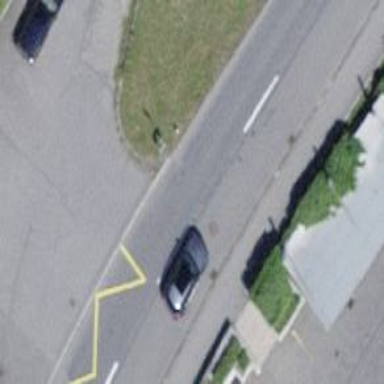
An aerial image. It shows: Bus stop with platform for public transport.